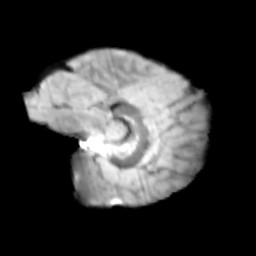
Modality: T2w
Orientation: sagittal
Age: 10
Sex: male
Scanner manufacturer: siemens
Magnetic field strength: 3 T
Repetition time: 3.8 s
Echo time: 0.07 s